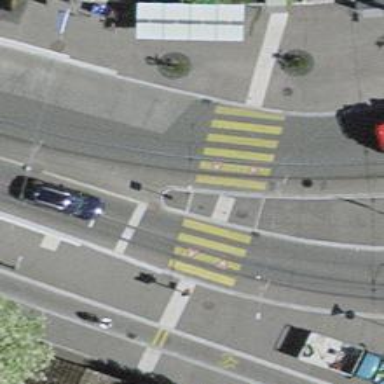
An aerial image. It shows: Tram stop with public transport connection.